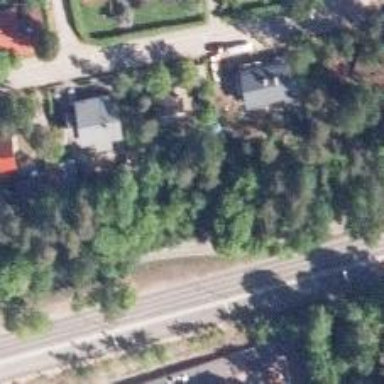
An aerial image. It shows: Asphalt cycleway.